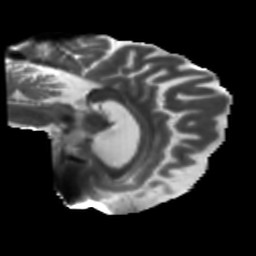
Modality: T2w
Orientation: sagittal
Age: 68
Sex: female
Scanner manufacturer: siemens
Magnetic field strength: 3 T
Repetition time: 5.25 s
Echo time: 0.08 s